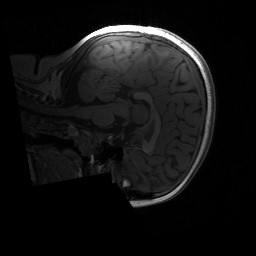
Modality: T1w
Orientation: sagittal
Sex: female
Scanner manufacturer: siemens
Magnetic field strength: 3 T
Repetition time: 1.9 s
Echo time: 0.00243 s